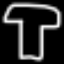
Label: mushroom